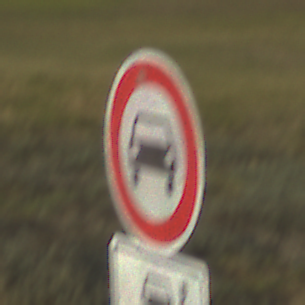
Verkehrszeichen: VerbotKraftwagen
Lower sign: MehrspurigeFahrzeugeFrei11
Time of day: MorningAfternoon
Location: Outdoor (Suburban)
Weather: PartlyCloudy
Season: NotSpecified
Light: Natural